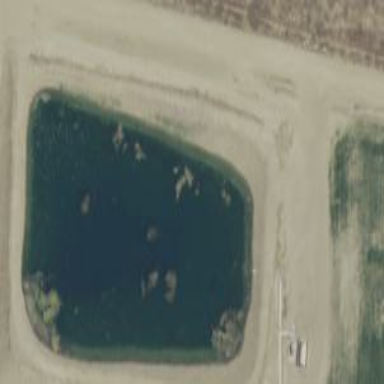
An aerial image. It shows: Water pond categorized as water storage reservoir.